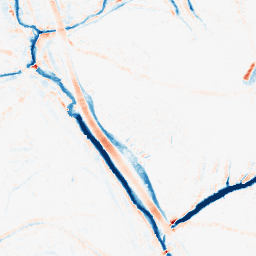
Category: morphological
Decomposition family: morphological_ellipse
Decomposition parameters: operation: average
width: 10
height: 10
Upsampling method: edge_directed
Upsampling parameters: scale: 4
Upsampling scale: 4